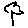
Label: tree